Question: It seems that the certain richtext button just does the field refresh and hence nothing gets changed. So, after selecting the text in the editor if we try to perform any of the below "yellow marked (in the image) " operation it just refreshes and nothing happens.

I am using domino 8.5.3 and I have tried IE 10, 13. Any suggestion, or should I just report it as a bug?
Public Link (for testing): <URL>
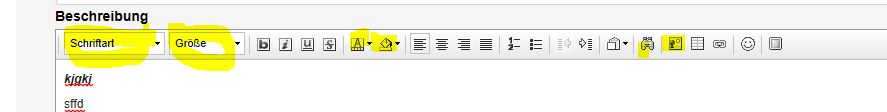
Answer: Domino 8.5.3 comes with CKEditor 3.2.1.6 <URL>. Searching the web I can see lots of issues of versions of CK Editor not working on Internet Explorer 10.
You may need to upgrade Domino to have a version of CKEditor that is supported by Internet Explorer 10. Domino 9.0 FP2 packages a version of CK Editor that supports Internet Explorer 11 <URL>